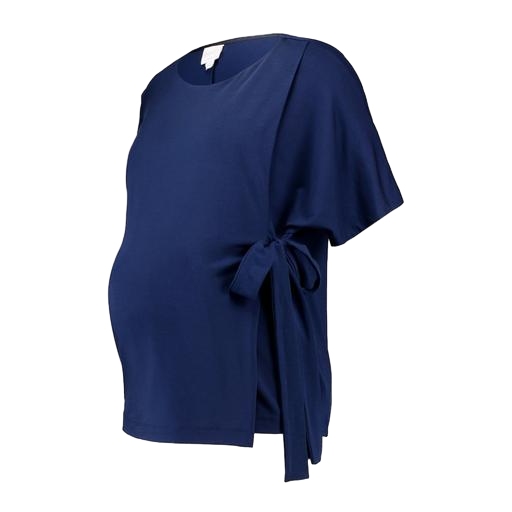
blue maternity/nursing top, tied waist top and capped sleeves, blue short sleeve keira tie front top, white background